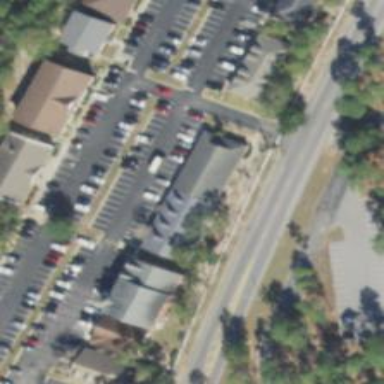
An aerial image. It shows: Parking space is available.